Question: I have created a list column of 'ggplot2' figures using 'purrr' and now I would like to use 'cowplot::plot_grid()' to combine them into a single plot. How can I do this? There is a brute force way to do this, but that may not work when I don't know how many elements are going to be in the list column.
'''
### libraries needed
library(tidyverse)
# install.packages("devtools")
devtools::install_github("IndrajeetPatil/ggstatsplot")
### creating list column with plots
plots <- datasets::mtcars %>%
dplyr::mutate(.data = ., cyl2 = cyl) %>%
dplyr::group_by(.data = ., cyl) %>%
tidyr::nest(data = .) %>%
dplyr::mutate(
.data = .,
plot = data %>%
purrr::map(
.x = .,
.f = ~ ggstatsplot::ggbetweenstats(
data = .,
x = am,
y = mpg,
title = as.character(.$cyl2)
)
)
)
#> Warning: aesthetic 'x' was not a factor; converting it to factorReference: Welch's t-test is used as a default. (Delacre, Lakens, & Leys, International Review of Social Psychology, 2017).Note: Bartlett's test for homogeneity of variances: p-value = 0.317Warning: aesthetic 'x' was not a factor; converting it to factorReference: Welch's t-test is used as a default. (Delacre, Lakens, & Leys, International Review of Social Psychology, 2017).Note: Bartlett's test for homogeneity of variances: p-value = 0.144Warning: aesthetic 'x' was not a factor; converting it to factorReference: Welch's t-test is used as a default. (Delacre, Lakens, & Leys, International Review of Social Psychology, 2017).Note: Bartlett's test for homogeneity of variances: p-value = 0.201
### creating a grid with cowplot
# brute force way to do this would be
# this works fine with 3 plots, but I might have way more plots than that
cowplot::plot_grid(plots$plot[[1]],
plots$plot[[2]],
plots$plot[[3]],
nrow = 3,
ncol = 1,
labels = c("(a)","(b)","(c)"))
'''

'''
# searching for a more tidy and elegant way to do this
# my attempted code
cowplot::plot_grid(plotlist = list(plots$plot),
nrow = 3,
ncol = 1,
labels = c("(a)","(b)","(c)"))
#> Error in plot_to_gtable(x): Argument needs to be of class "ggplot", "gtable", "grob", "recordedplot", or a function that plots to an R graphicsdevice when called, but is a list
'''
Created on 2018-03-12 by the <URL>.
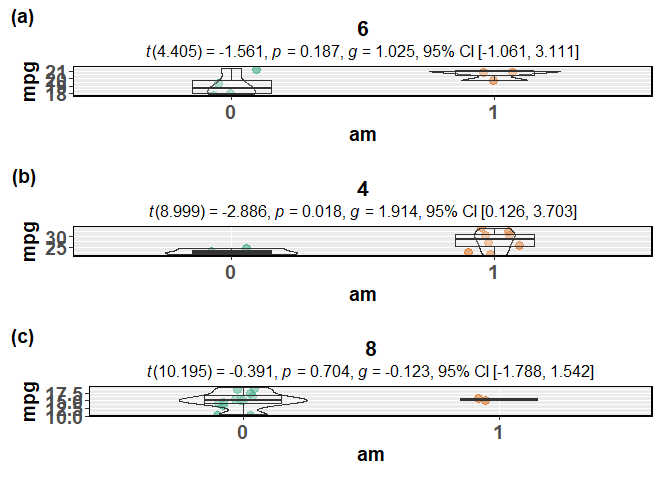
Answer: 'plots$plot' is already a list of plots, so all you need to do is call
'''
cowplot::plot_grid(plotlist = plots$plot)
'''